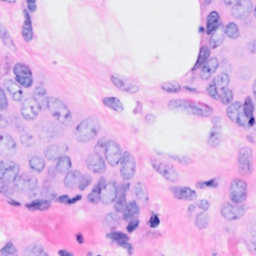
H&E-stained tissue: Breast